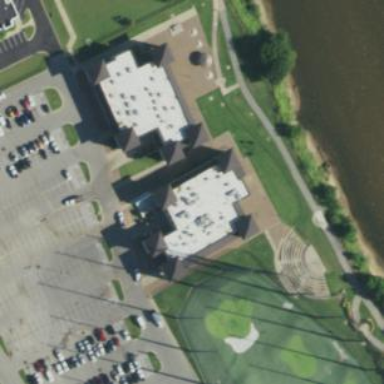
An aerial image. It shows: Retail building.